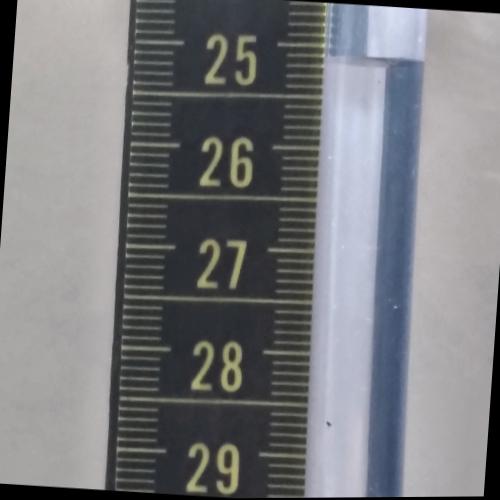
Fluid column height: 25.1 cm